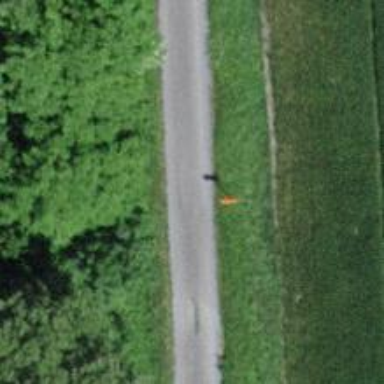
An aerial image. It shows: Pole supporting roof covering pipeline marker.